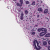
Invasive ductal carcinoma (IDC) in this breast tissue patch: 0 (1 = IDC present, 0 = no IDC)